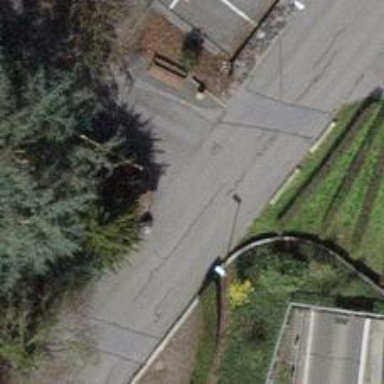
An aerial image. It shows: Path with opposite cycleway.